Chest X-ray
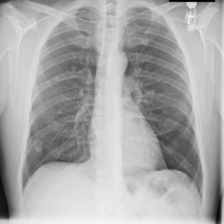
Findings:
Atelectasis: negative
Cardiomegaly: negative
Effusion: negative
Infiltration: negative
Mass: negative
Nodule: negative
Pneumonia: negative
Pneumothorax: negative
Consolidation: negative
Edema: negative
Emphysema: negative
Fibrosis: negative
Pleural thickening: negative
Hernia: negative